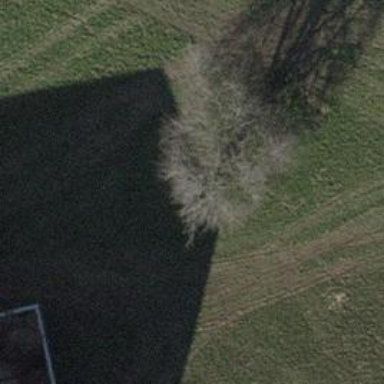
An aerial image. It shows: Single tag "natural: tree."